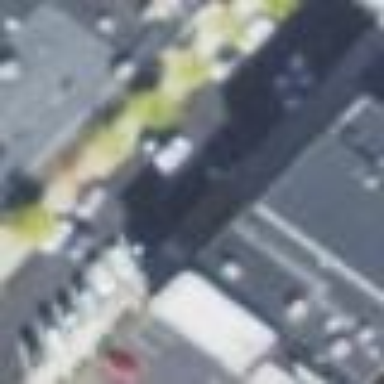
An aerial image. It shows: Asphalt parking lane.